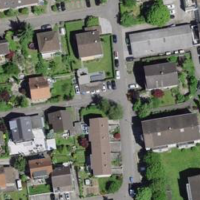
EUNIS habitat code: 54
Species observed at this site:
Grus grus